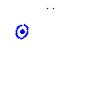
Particle: pion